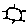
Label: sun